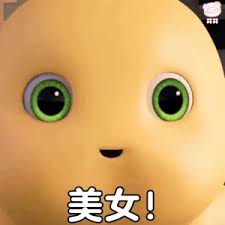
Label: nailong